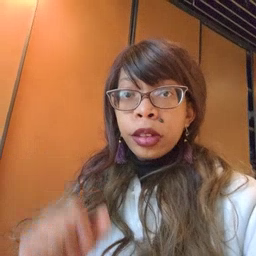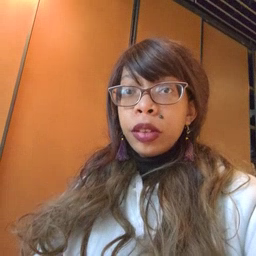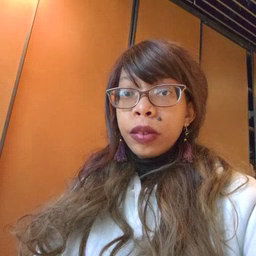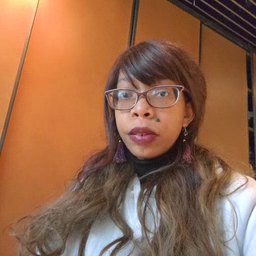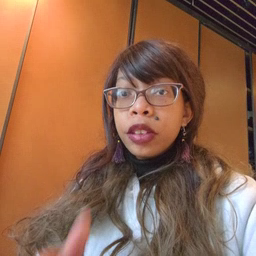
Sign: cheek